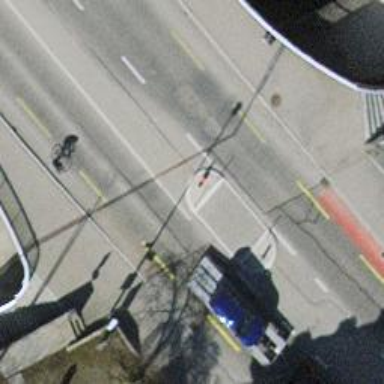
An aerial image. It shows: Unmarked crossing with pedestrian island.